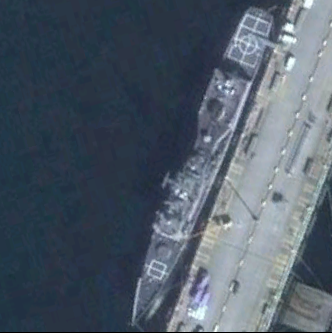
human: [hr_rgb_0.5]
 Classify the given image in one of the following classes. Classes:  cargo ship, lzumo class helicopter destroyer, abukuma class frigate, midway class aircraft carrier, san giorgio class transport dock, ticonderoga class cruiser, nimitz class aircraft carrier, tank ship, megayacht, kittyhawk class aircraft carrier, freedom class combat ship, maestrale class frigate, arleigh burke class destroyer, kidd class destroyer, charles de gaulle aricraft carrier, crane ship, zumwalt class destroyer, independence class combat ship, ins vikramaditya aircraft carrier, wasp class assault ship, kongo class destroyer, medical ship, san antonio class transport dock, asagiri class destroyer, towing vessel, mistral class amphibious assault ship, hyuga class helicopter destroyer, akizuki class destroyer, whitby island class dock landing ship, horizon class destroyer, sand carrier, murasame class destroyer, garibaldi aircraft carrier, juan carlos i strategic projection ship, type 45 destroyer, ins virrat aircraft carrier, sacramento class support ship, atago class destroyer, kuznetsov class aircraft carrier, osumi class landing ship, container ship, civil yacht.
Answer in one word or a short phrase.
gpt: Ticonderoga class cruiser